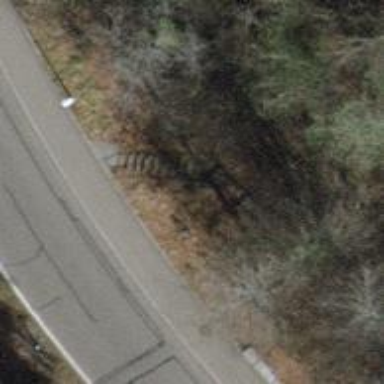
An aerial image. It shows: Road with steps.